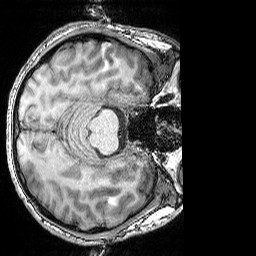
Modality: T1w
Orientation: axial
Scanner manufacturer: siemens
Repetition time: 2.25 s
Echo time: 0.00418 s